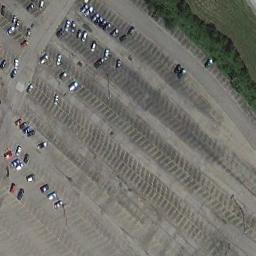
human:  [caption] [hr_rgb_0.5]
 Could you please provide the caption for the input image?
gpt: The parking lot has some parked cars but lots of parking spaces are still empty .

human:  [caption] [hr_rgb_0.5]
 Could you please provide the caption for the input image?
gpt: There are some cars on the parking lot .

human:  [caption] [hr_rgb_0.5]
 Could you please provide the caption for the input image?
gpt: There are many cars in the parking lot .

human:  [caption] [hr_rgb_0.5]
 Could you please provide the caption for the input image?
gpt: More than a half of the cars in the parking lot are black .

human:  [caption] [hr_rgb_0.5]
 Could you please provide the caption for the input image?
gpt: There are some cars and many empty space on the parking lot .